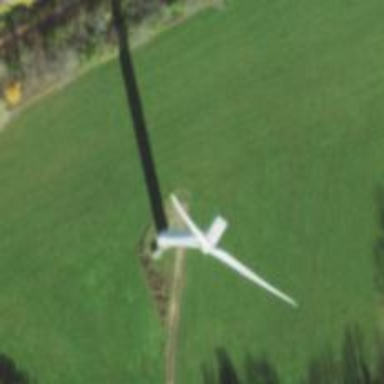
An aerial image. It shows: Wind turbine generator that utilizes wind as its source for generating electricity. It is of the horizontal axis type.